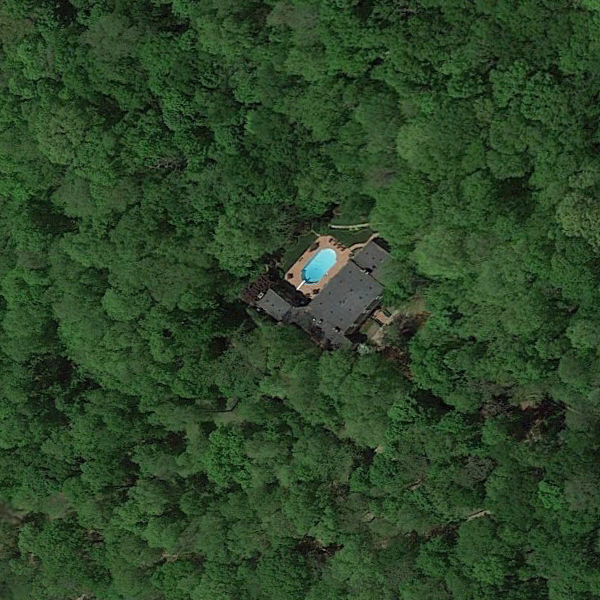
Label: SparseResidential